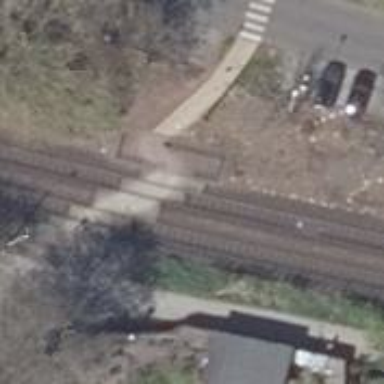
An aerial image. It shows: Uncontrolled tram crossing.